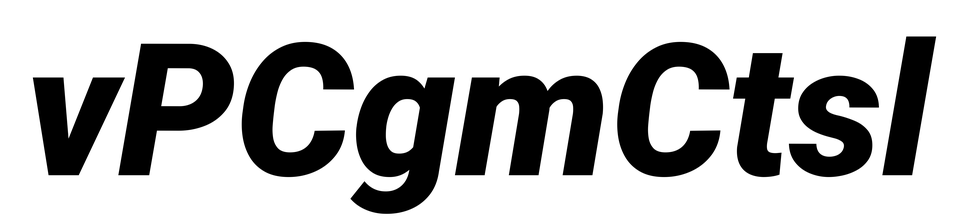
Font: Roboto-Italic_Black_Italic